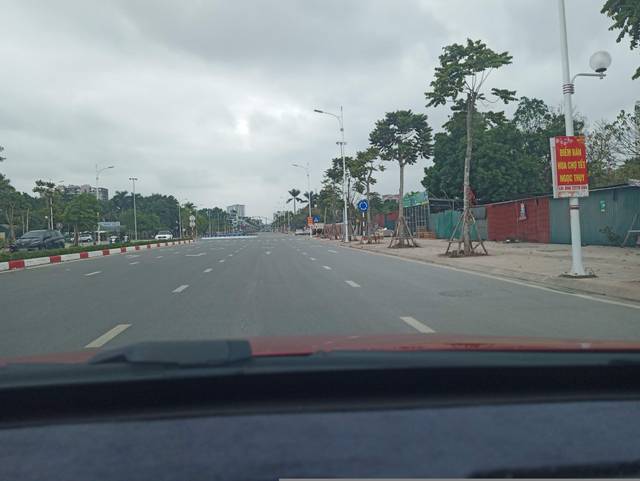
Region: Vietnam
Coordinates: 21.052, 105.869